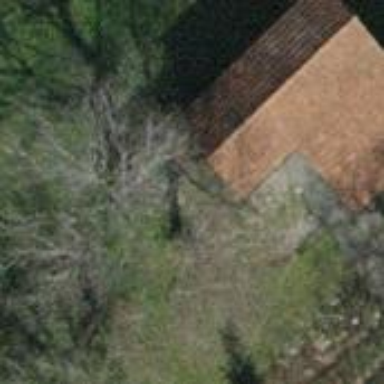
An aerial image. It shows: Shed building.